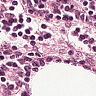
Metastatic tissue present: no